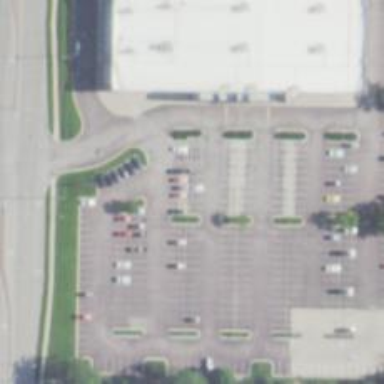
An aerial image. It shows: Parking space is available.